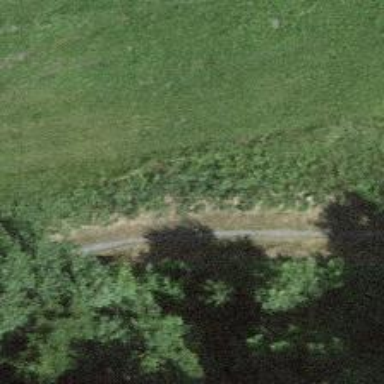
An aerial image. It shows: Gravel path with excellent visibility for trails.